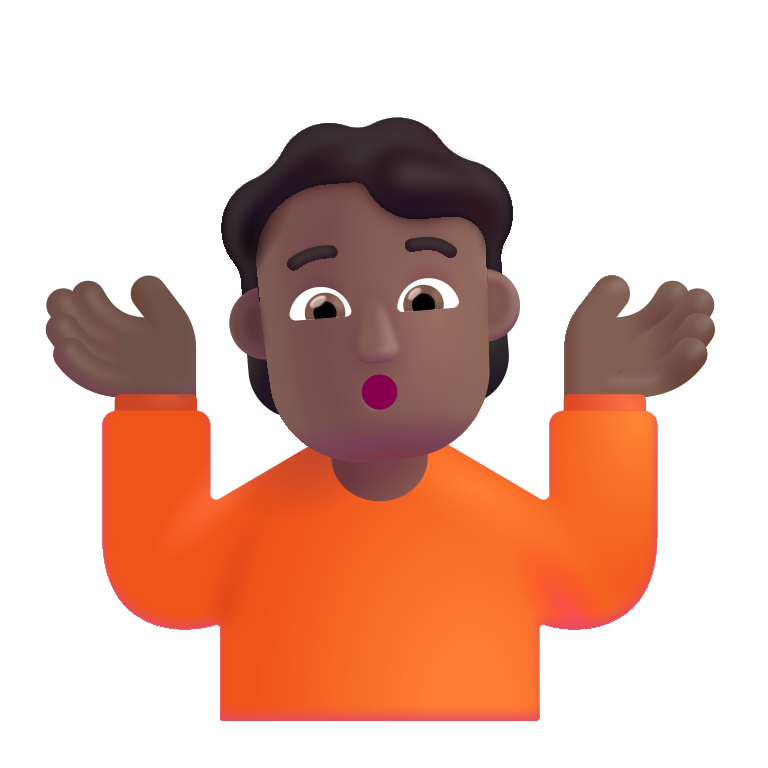
person shrugging color  dark